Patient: sex F, age 26
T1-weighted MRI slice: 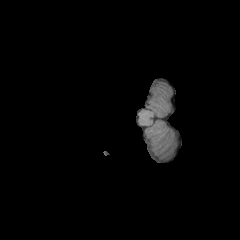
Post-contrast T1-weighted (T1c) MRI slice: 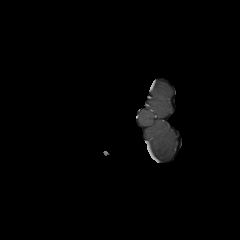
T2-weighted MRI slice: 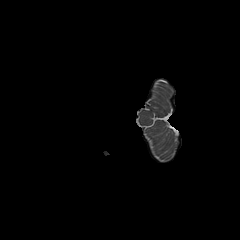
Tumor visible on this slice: no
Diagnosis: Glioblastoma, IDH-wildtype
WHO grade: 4